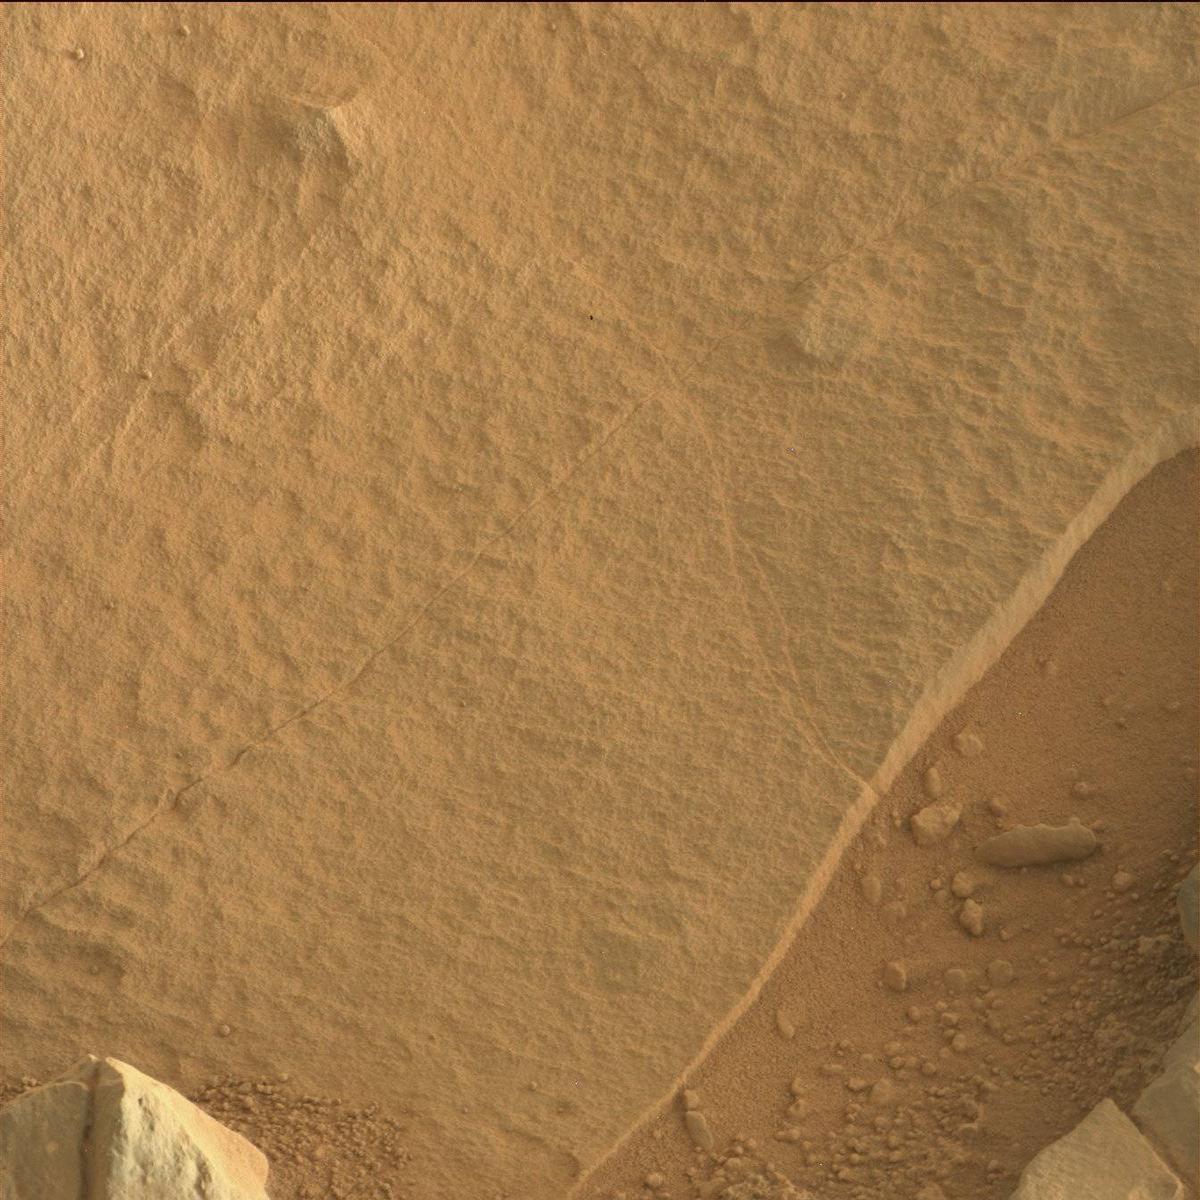
Terrain classes present: Bedrock, Rock, Sand / Soil